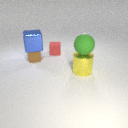
large yellow metal cylinder in front of small brown metal cube